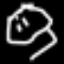
Label: frog